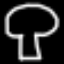
Label: mushroom